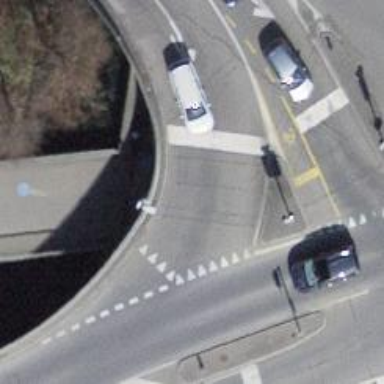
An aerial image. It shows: Footway with paving stones passing through tunnel.